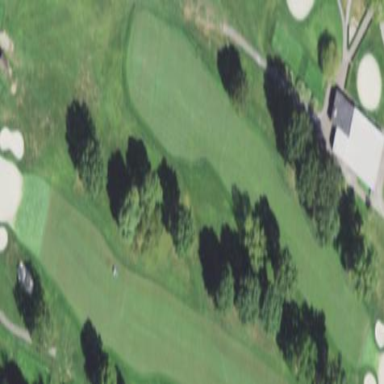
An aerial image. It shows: Golf fairway surrounded by grass.